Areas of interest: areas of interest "Logistics and Express Delivery"
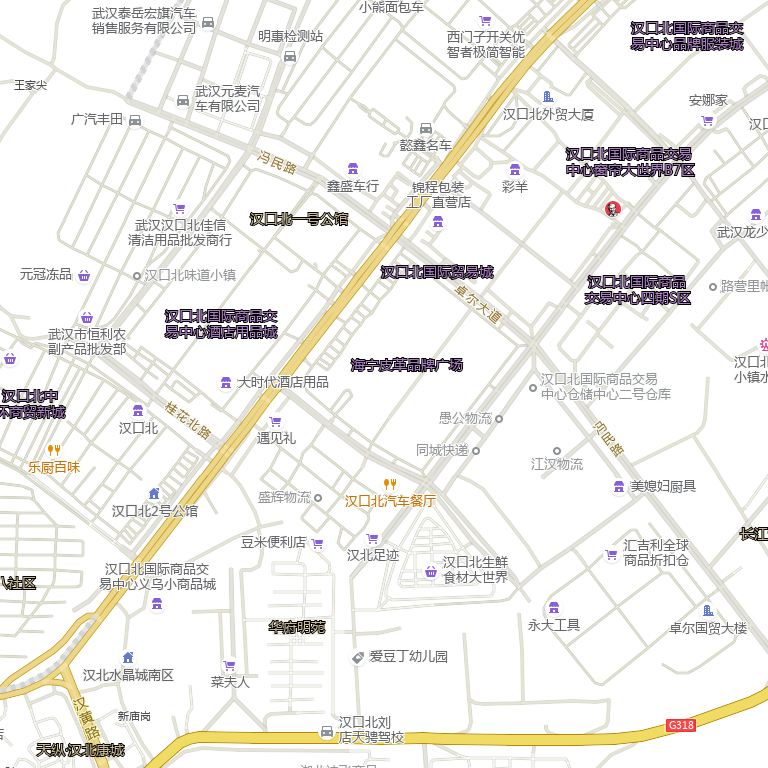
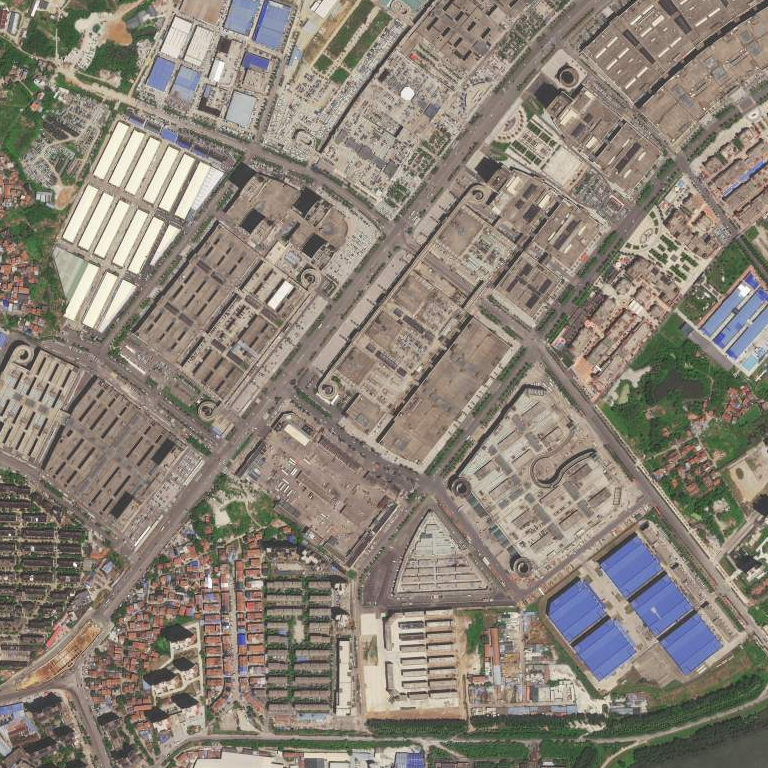